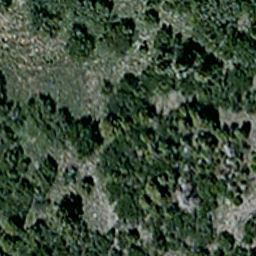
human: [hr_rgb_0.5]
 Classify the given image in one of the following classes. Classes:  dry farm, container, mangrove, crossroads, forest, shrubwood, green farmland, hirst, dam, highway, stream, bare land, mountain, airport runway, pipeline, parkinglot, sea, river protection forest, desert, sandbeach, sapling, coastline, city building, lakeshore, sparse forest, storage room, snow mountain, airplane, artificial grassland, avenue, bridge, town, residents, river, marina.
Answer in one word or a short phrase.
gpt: sparse forest